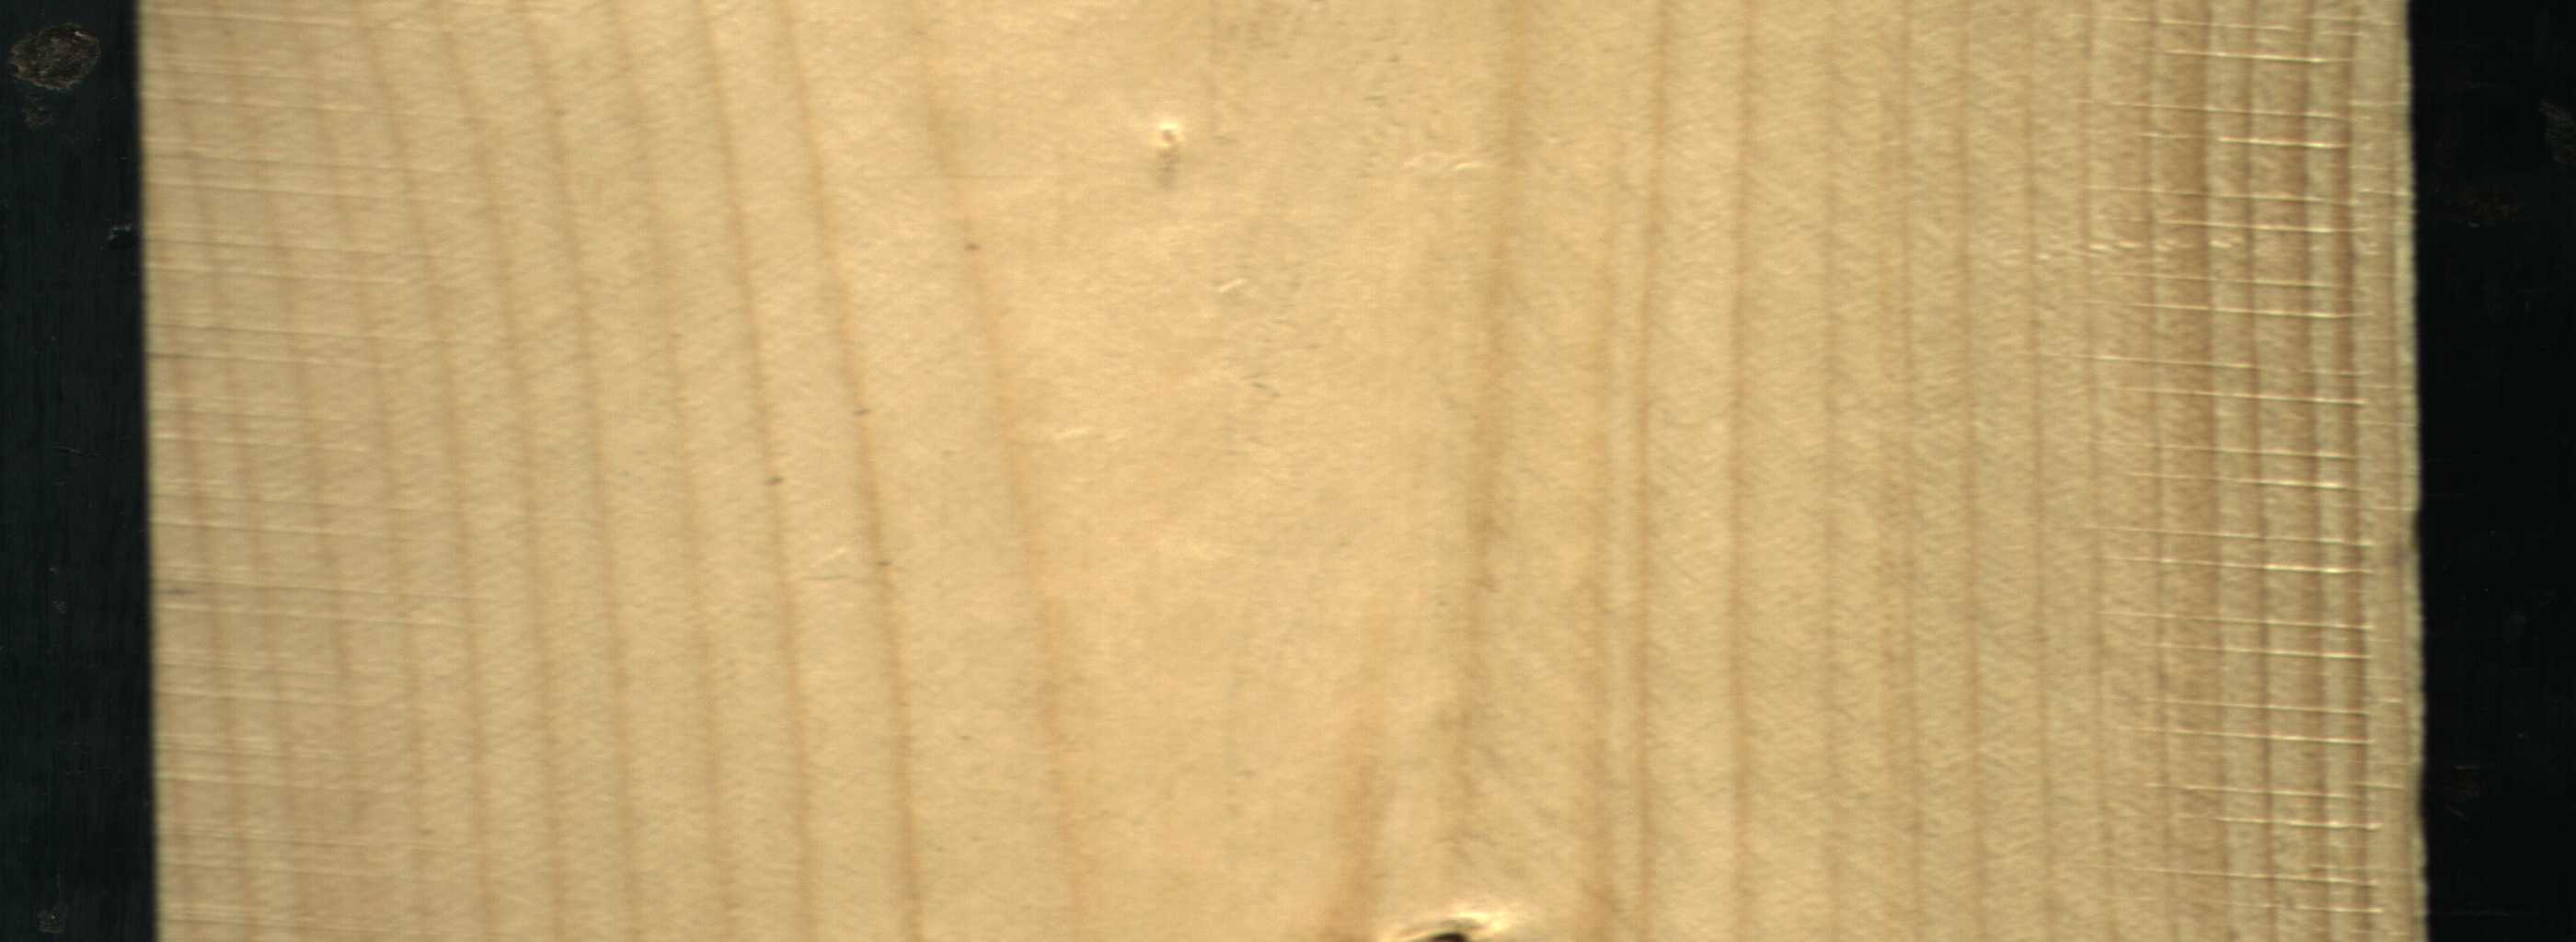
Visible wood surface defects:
Dead_Knot